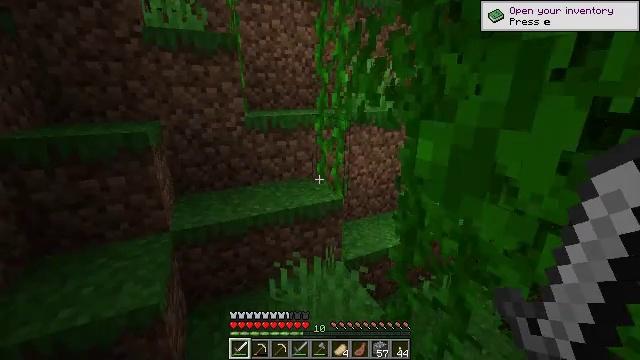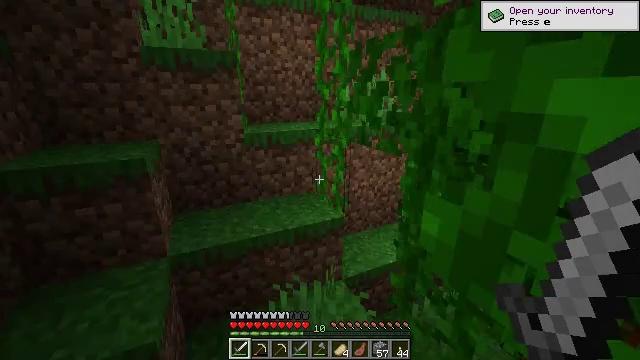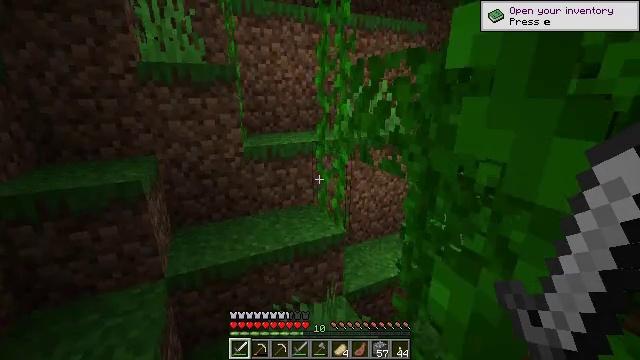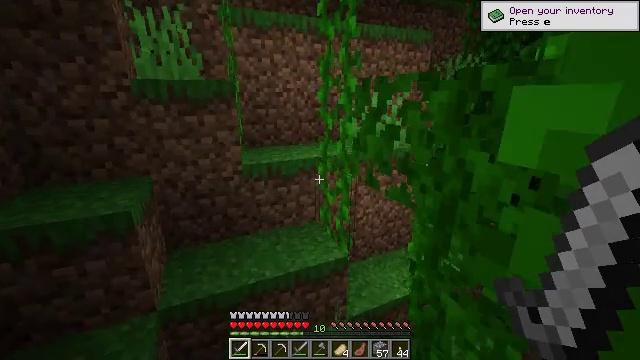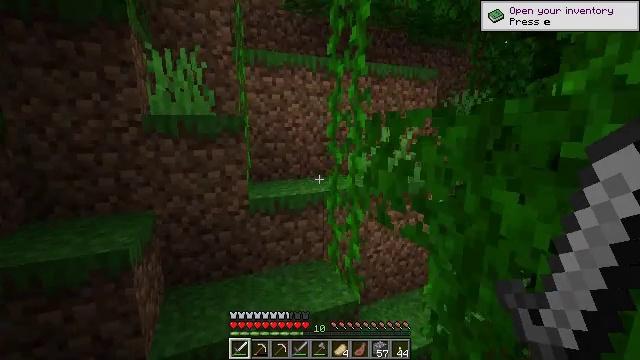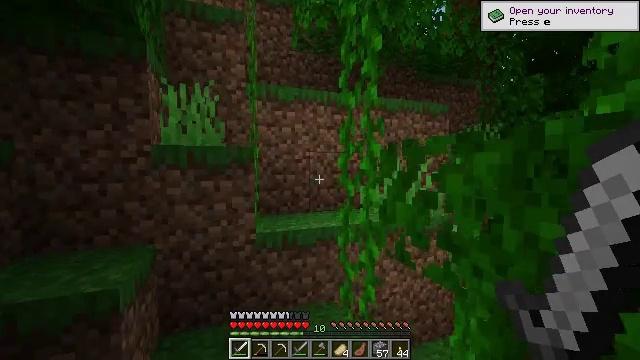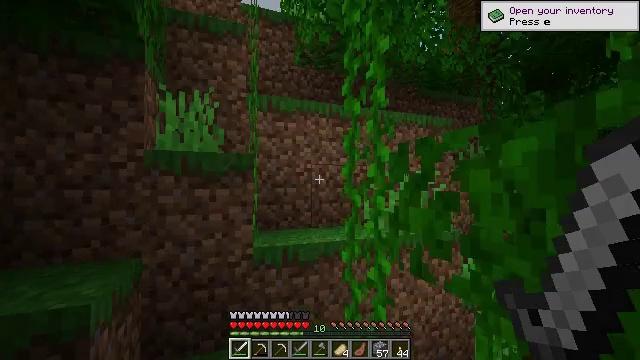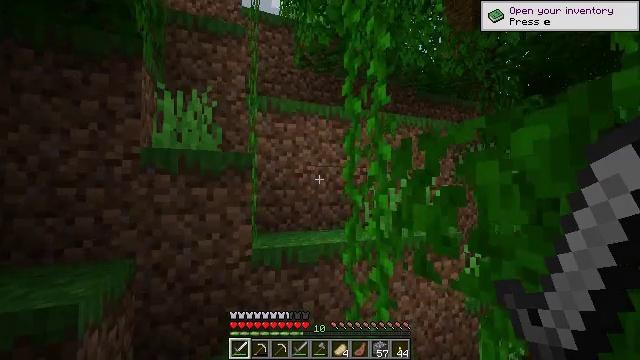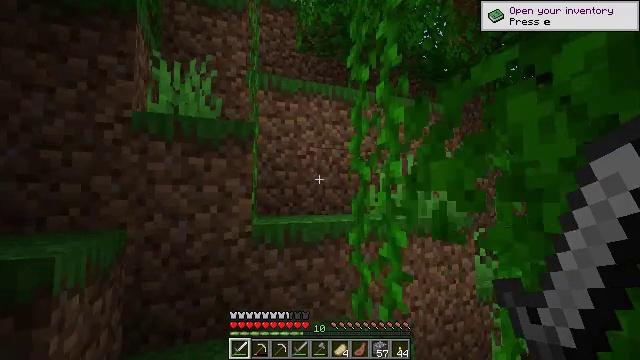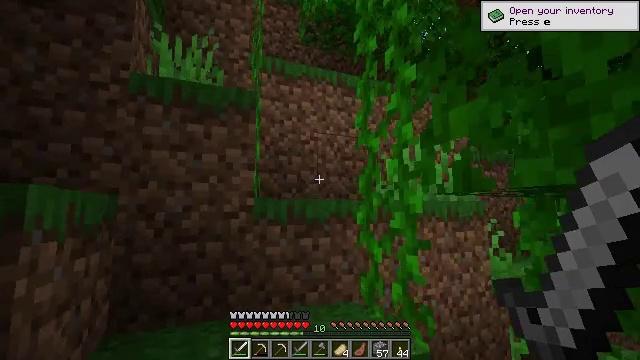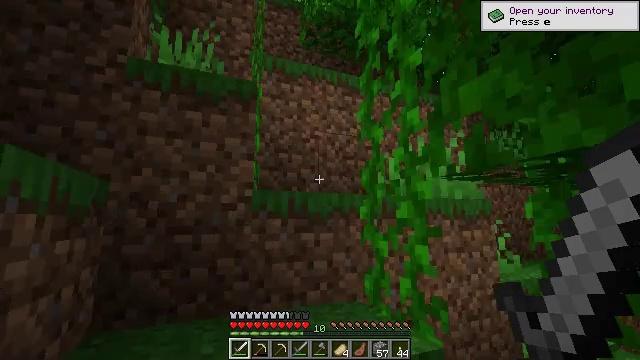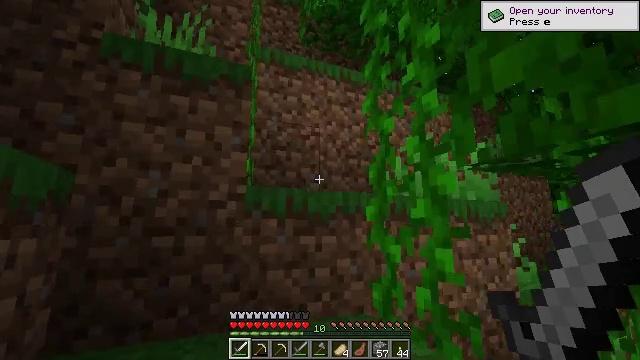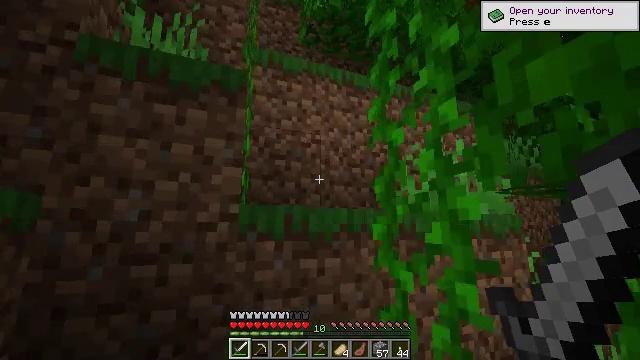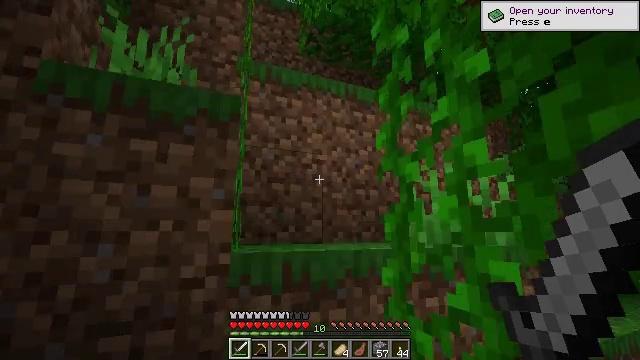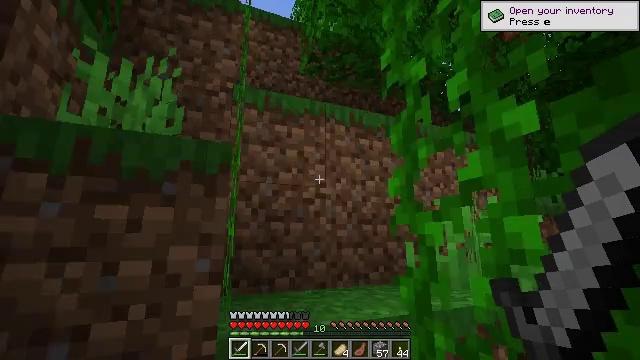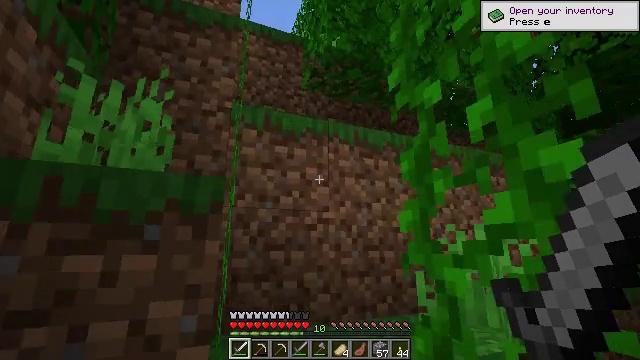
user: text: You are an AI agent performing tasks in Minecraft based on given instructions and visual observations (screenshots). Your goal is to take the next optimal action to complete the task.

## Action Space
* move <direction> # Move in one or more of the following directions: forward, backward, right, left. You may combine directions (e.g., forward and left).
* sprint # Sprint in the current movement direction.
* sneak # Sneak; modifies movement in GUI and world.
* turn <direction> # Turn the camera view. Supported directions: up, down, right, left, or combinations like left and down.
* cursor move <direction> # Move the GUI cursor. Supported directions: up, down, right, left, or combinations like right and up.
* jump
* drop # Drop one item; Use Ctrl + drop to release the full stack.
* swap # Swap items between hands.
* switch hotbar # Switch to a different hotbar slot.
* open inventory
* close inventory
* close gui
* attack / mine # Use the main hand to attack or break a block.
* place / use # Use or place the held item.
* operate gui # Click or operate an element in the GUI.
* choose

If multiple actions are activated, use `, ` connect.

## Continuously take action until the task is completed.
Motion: motion action
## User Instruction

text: Harvest grass block to clear the area.
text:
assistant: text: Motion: move forward, jump
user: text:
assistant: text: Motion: move forward
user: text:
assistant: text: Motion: move forward and move left
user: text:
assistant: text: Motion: move forward and move left, turn left and up
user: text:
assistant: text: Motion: move forward and move left, turn left and up
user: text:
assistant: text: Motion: move forward and move left, turn up
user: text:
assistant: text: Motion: move forward and move left, turn up
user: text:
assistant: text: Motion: move forward
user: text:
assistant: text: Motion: move forward, turn up
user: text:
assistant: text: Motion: move forward, turn up
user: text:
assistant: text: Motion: move forward, turn up
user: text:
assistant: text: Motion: move forward, jump
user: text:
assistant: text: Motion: move forward, jump
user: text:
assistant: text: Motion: move forward, turn up, jump
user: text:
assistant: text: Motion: move forward, turn up
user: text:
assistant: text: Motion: move forward, turn up
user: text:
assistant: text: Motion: move forward, turn left and up
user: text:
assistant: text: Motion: move forward, turn left and up
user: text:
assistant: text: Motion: move forward, turn left and up
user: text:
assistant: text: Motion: move forward, turn left and up
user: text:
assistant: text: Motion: move forward, turn left
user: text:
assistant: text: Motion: move forward, turn left
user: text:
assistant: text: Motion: move forward, jump
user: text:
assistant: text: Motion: move forward, jump
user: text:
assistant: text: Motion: move forward and move right, jump
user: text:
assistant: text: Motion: move forward and move right, turn left and down
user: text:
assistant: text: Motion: move forward and move right, turn left and down
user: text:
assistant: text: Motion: move forward and move right, turn left and down
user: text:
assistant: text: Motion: move forward, turn left and down
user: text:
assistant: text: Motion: move forward, turn left and down